Question: I'm trying to run a servlet using Apache Tomcat v7.0 (i also tried 8) using Dynamic web module version 3.0.

I've also tried with the xml file (even though it should work without it because its 3.0) and it doesn't work aswell... What the hell am I doing wrong?
The error is The requested resource is not available.
EDIT: Ok, so I made a XML file again so you can maybe tell me what i'm doing wrong in it...
'''
<?xml version="1.0" encoding="UTF-8"?>
<web-app>
<servlet>
<servlet-name>HelloServlet</servlet-name>
<servlet-class>code.HelloServlet</servlet-class>
</servlet>
<servlet-mapping>
<servlet-name>HelloServlet</servlet-name>
<url-pattern>/hello</url-pattern>
</servlet-mapping>
</web-app>
'''
code is the name of the package inside src.
I'm using the url: <URL> , still not working
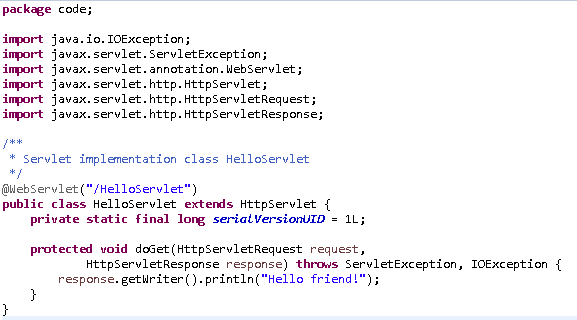
Answer: It's quite unclear from the question, either you want to create 'Servlet' using '@WebServlet' or through 'web.xml'.
To create 'Servlet' using '@WebServlet' you do not need 'web.xml' configuration at all.
Just create a class annotated with '@WebServlet' and call the url as below:
'''
import java.io.IOException;
import javax.servlet.annotation.WebServlet;
import javax.servlet.http.HttpServlet;
import javax.servlet.http.HttpServletRequest;
import javax.servlet.http.HttpServletResponse;
@WebServlet("/HelloServlet")
public class MyServlet extends HttpServlet {
private static final long serialVersionUID = 1L;
public void doGet(HttpServletRequest request, HttpServletResponse response)
throws IOException {
response.getWriter().println("Hello");
}
}
'''
Then call url: 'http://host:port/context-root[/url-pattern]', for me it's 'http://localhost:8989/TestApplication/HelloServlet'
Or if you want to create through 'web.xml' then load the servlet on startup as below:
'''
<servlet>
<display-name>Hello Servlet</display-name>
<servlet-name>HelloServlet</servlet-name>
<servlet-class>com.package.name.HelloServlet</servlet-class>
<load-on-startup>1</load-on-startup>
</servlet>
<servlet-mapping>
<servlet-name>HelloServlet</servlet-name>
<url-pattern>/HelloServlet/*</url-pattern>
</servlet-mapping>
'''
Again you can call like : 'http://host:port/context-root[/url-pattern]', for me it's 'http://localhost:8989/TestApplication/HelloServlet'